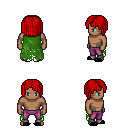
a pixel art fantasy rpg character, male body template, human, dark skin, green tattered cape, magenta pants, red pageboy hairstyle, black slippers, four views (front, back, left, right), 2x2 character sprite sheet, small pixel art, hard edges, no anti-aliasing